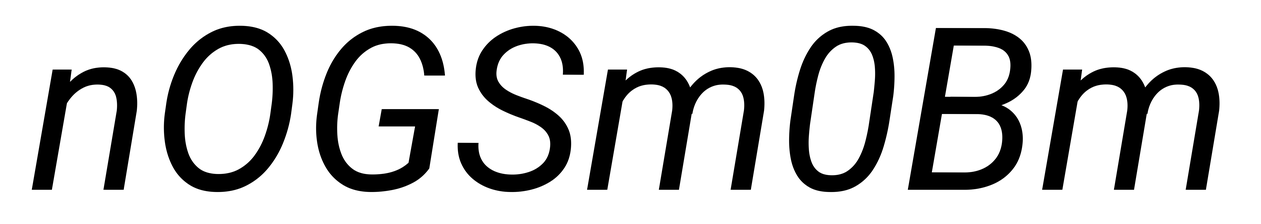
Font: Roboto-Italic_Italic